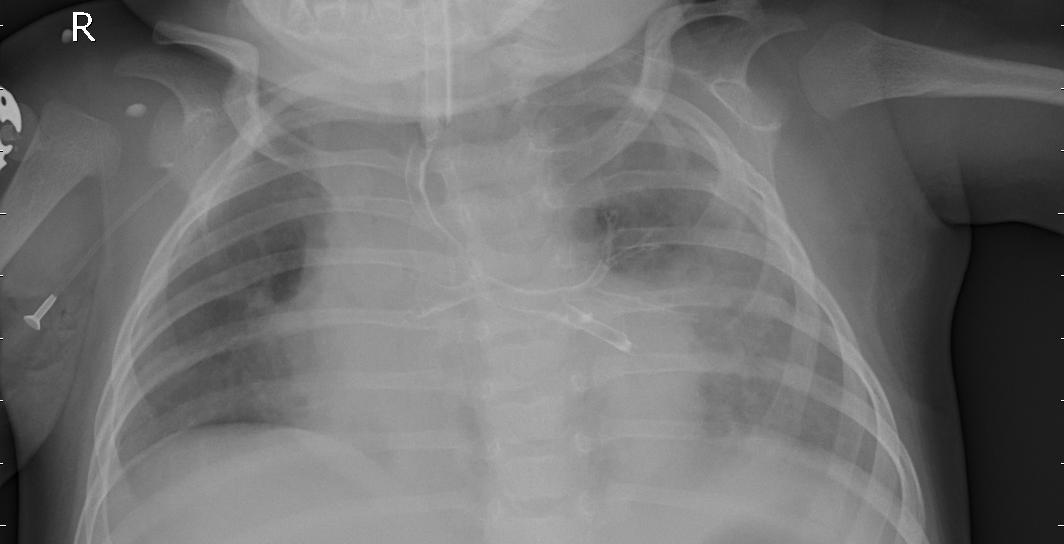
Diagnosis: PNEUMONIA